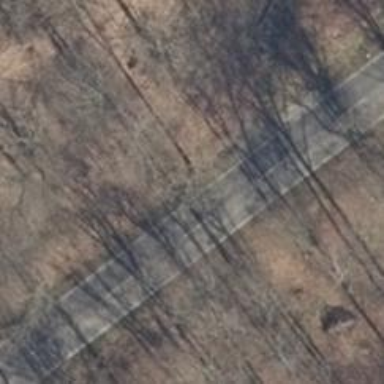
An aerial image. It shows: Secondary road with asphalt surface.